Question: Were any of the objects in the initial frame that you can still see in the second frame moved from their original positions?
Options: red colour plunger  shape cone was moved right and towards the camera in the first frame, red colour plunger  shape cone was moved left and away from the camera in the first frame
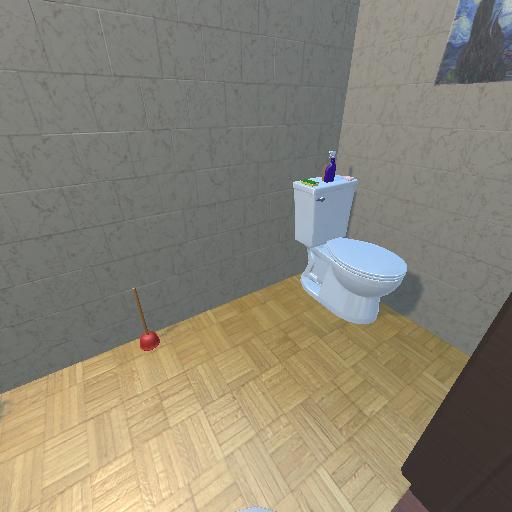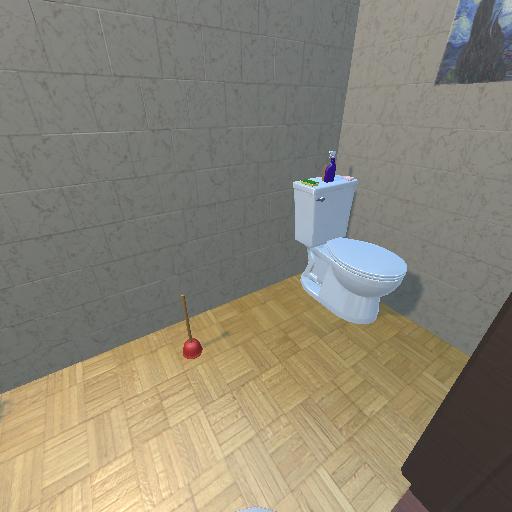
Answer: red colour plunger  shape cone was moved right and towards the camera in the first frame